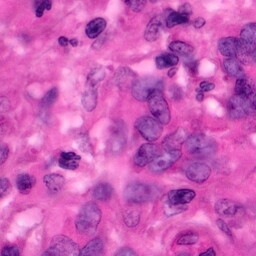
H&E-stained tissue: Pancreatic